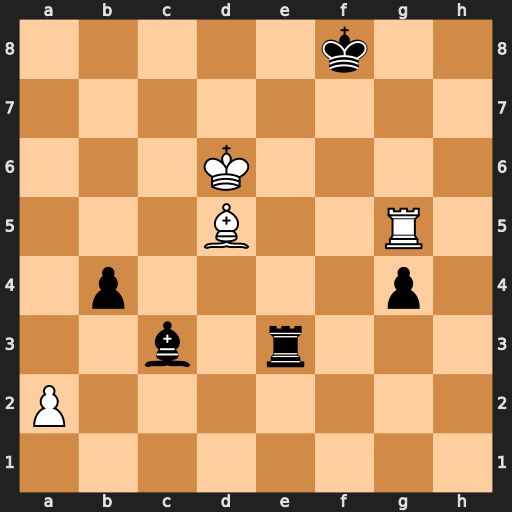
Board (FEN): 5k2/8/3K4/3B2R1/1p4p1/2b1r3/P7/8
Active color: w
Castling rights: -
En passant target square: -
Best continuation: Rg8#